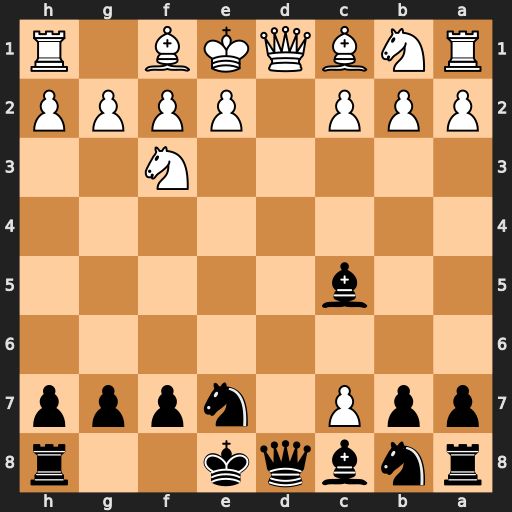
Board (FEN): rnbqk2r/ppP1nppp/8/2b5/8/5N2/PPP1PPPP/RNBQKB1R
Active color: b
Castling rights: KQkq
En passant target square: -
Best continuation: Bxf2+ Kxf2 Qxd1 cxb8=Q Rxb8